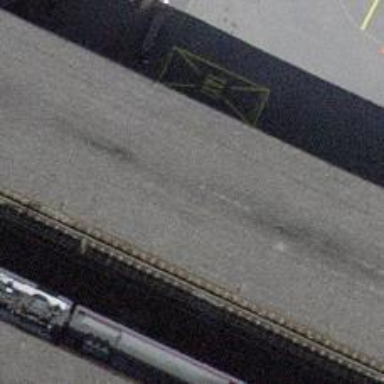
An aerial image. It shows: Asphalt footway that goes through tunnel.